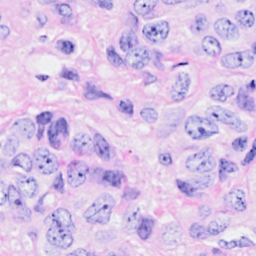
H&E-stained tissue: Breast